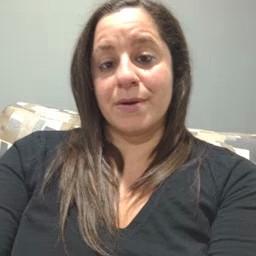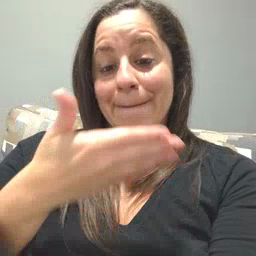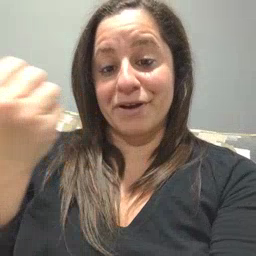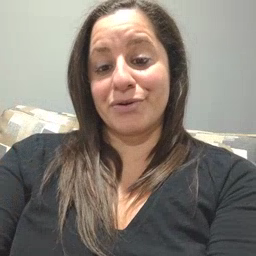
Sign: better